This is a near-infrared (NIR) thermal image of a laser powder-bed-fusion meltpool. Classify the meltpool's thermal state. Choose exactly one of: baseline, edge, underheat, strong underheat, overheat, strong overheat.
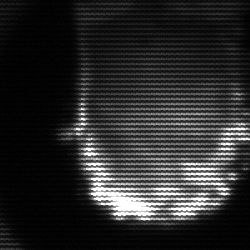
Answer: baseline